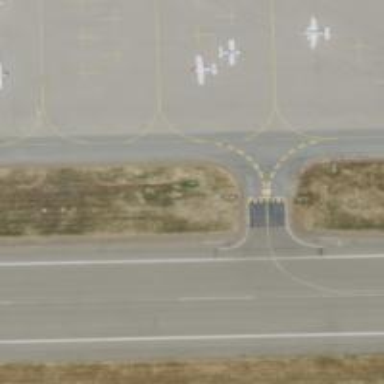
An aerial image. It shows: Image of taxiway at airport.